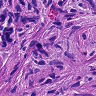
Metastatic tissue present: yes